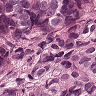
Metastatic tissue present: yes